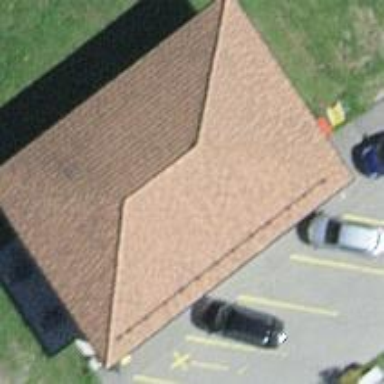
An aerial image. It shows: Convenience store under the retail building.